Question: I have a grouped bar chart and I want to compare the values .i.e , I mean I want to visualize it using lines. I tried the following code and output is also follows
'''
Y=rand(5,5)
str = {'A'; 'B'; 'C'; 'D'; 'E';};
bar_widh=0.2;
h = bar(Y,bar_widh);
hold on;plot(Y,'b');
set(gca, 'XTickLabel',str, 'XTick',1:numel(str))
grid on
l = cell(1,5);
l{1}='P'; l{2}='Q'; l{3}='R'; l{4}='S'; l{5}='T';
legend(h,l);
'''
I got the following output:

I want to visualize smallest quantity /larger quantity of the bar.In some cases larger value is bad. Can you help me to plot the color of the line same as the bar
I got output as follows
<URL>
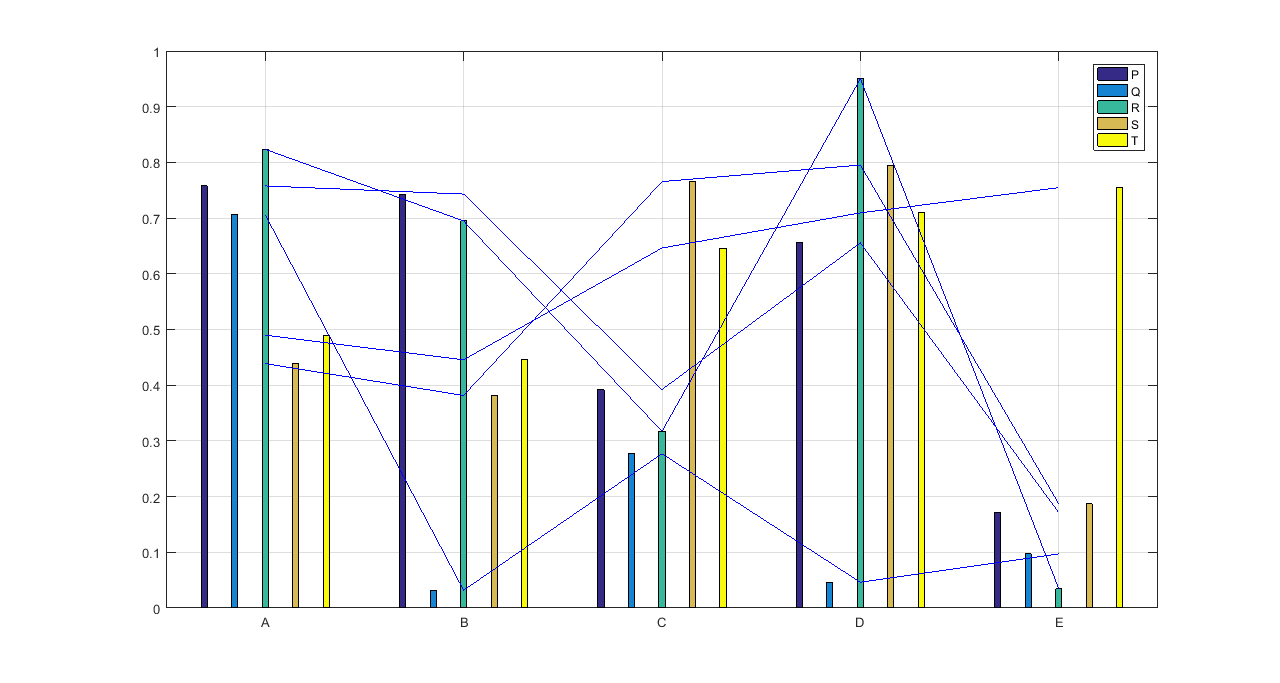
Answer: You can try this:
'''
Y=rand(5,5);
str = {'A'; 'B'; 'C'; 'D'; 'E';};
bar_widh=0.2;
figure; hold on;grid on
h = bar(Y,bar_widh);
% to highlight the minimum of each group,
% copy data into a new matrix
Y_ = Y;
% find the minimum values and make the rest zeors
Y_(Y_~=repmat(min(Y_,[],1),size(Y,1),1)) = 0;
% then plot with so sort of highlighting
h2 = bar(Y_,0.5);
pause(0.1) % pause to allow bars to be drawn
% now go through each group of bars and plot the line
for i = 1:numel(h)
x = h(i).XData + h(i).XOffset; % find the x coordinates where the bars are plotted
ax = plot(x,Y(:,i)); % plot the line
% set color of the bars the same as the line
h(i).FaceColor = ax.Color;
h2(i).FaceColor = ax.Color;
end
set(gca, 'XTickLabel',str, 'XTick',1:numel(str))
legend('P','Q','R','S','T');
'''
---
> 'h(i).XData'
is the center coordinates of the ith group of bars.
For example, in your case:
'''
h(1).XData = [ 1 2 3 4 5 ]; % group P
h(2).XData = [ 1 2 3 4 5 ]; % group Q
...
h(5).XData = [ 1 2 3 4 5 ]; % group T
'''
> 'h(i).XOffset'
is the offset value of each bar in the group from its corresponding centre coordinate.
For example, in your case:
'''
h(1).XOffset = -0.3077; % group P
h(2).XOffset = -0.1538; % group Q
...
h(5).XOffset = 0.3077; % group T
'''
---
Without highlighting the minimum values
<URL>
Minimum values highlighted
<URL>